Question: I'm making a web scraper that I will host on my Raspberry Pi B, but the website I need to scrape from requires a cookie to access it. The specific cookie is .ROBLOSECURITY. I've logged in before using only that cookie (With the help of the EditThisCookie extension for Google Chrome). How do I make my Python program use this cookie to log in?
Here is my .ROBLOSECURITY cookie (Although a few letters/numbers were changed):
'''
26D59EEB62BB82BA679D88E391F5E43448FDC5EEE74BEBBFD9879204EABA2813E4C00248E65D7ADBFE0B91F1B140E4DD61CBA1F0EE5991E5099BE044AD9AF0C019EFAFDCF6A41355002355A602F9B8ADEF4CD14E70825687F9748B082089DE69C833E4F5AE9B358F1988B3D3BB04CA5D0BF96501E8B4AAACD68BBE3ACCAED5DA646BB4E7B3D8CC88D102DD53382C8FE8696C54445EB3716AF08DF9816E14EAC0DA451C04803BAB801BF61A20FD9BF6E3FE9BF06833D68C08BB1DF4FDD3ED969687F42BAA5D57C66246549F4323F3FAE71D7E38574690F6AB41D56C224C949018C5C24901EB7D8A4B6D262A173B60B16B413F347B21AC8901F86D818B039A88344A324670D726176F42485ADE295EE22ADEDA733452735B043B7A4FF8262D42DF60D63329C77E8AF9EF65AD25B01CEAD48FCBF59D8CB70AE32BDE1651FB372656C600DBCBF53F0D49FB89275830B0A5513EC201C808699428C0F09BF8FE64A227D9A94B43943E2F81E252B45297D38AF6D8E8FDA180DCB491AA33FA7EE87BB1D1E005050573294010E9169AB9AF716F69483128B93F87878C24380A57F64A8EF4BC9242A6125413548F88D15F6E6779A9B996BCADFEA7EABFEE3ED17EFEC148C33630CBCDCD9E1DDCB4B1C5DD42EF93C696C20D01A1E9D95AD40145ACE57C4664ACDF79EF78482DE6E40E7D3727C501A089993402F386A2D5997CDE530DBF93CDAD90E15F207D3B9DE168C3B669E1099B304192CD33D327150A57B9383BDBC99215448F21
'''
Here is a screenshot with some more info about the cookie.

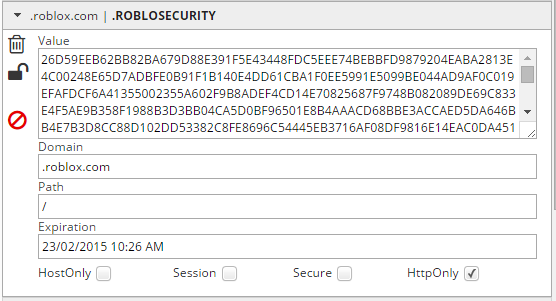
Answer: This is how you can do it using the urllib.
'''
import urllib2
handler = urllib2.HTTPHandler(debuglevel = 1)
req = urllib2.Request('http://www.example.com/')
req.add_header('Cookie', (".ROBLOSECURITY=26D59EEB62BB82BA679D88E391F5E43448FDC5EEE74BEBBFD9879204EABA2813E4C00248E65D7ADBFE0B91F1B"
"140E4DD61CBA1F0EE5991E5099BE044AD9AF0C019EFAFDCF6A41355002355A602F9B8ADEF4CD14E70825687F9748B082089DE69C833E4F5AE9B358F1988B3D3BB04CA5D0B"
"F96501E8B4AAACD68BBE3ACCAED5DA646BB4E7B3D8CC88D102DD53382C8FE8696C54445EB3716AF08DF9816E14EAC0DA451C04803BAB801BF61A20FD9BF6E3FE9BF06833D"
"68C08BB1DF4FDD3ED969687F42BAA5D57C66246549F4323F3FAE71D7E38574690F6AB41D56C224C949018C5C24901EB7D8A4B6D262A173B60B16B413F347B21AC8901F86D"
"818B039A88344A324670D726176F42485ADE295EE22ADEDA733452735B043B7A4FF8262D42DF60D63329C77E8AF9EF65AD25B01CEAD48FCBF59D8CB70AE32BDE1651FB372"
"656C600DBCBF53F0D49FB89275830B0A5513EC201C808699428C0F09BF8FE64A227D9A94B43943E2F81E252B45297D38AF6D8E8FDA180DCB491AA33FA7EE87BB1D1E00505"
"0573294010E9169AB9AF716F69483128B93F87878C24380A57F64A8EF4BC9242A6125413548F88D15F6E6779A9B996BCADFEA7EABFEE3ED17EFEC148C33630CBCDCD9E1DD"
"CB4B1C5DD42EF93C696C20D01A1E9D95AD40145ACE57C4664ACDF79EF78482DE6E40E7D3727C501A089993402F386A2D5997CDE530DBF93CDAD90E15F207D3B9DE168C3B6"
"69E1099B304192CD33D327150A57B9383BDBC99215448F21"))
opener = urllib2.build_opener(handler)
urllib2.install_opener(opener)
resp = urllib2.urlopen(req)
print resp.read()
'''